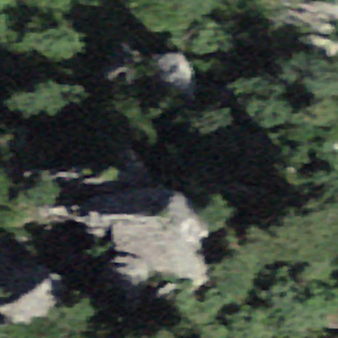
Label: bouldering_area